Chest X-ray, PA view. Patient: 74 years old, sex F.
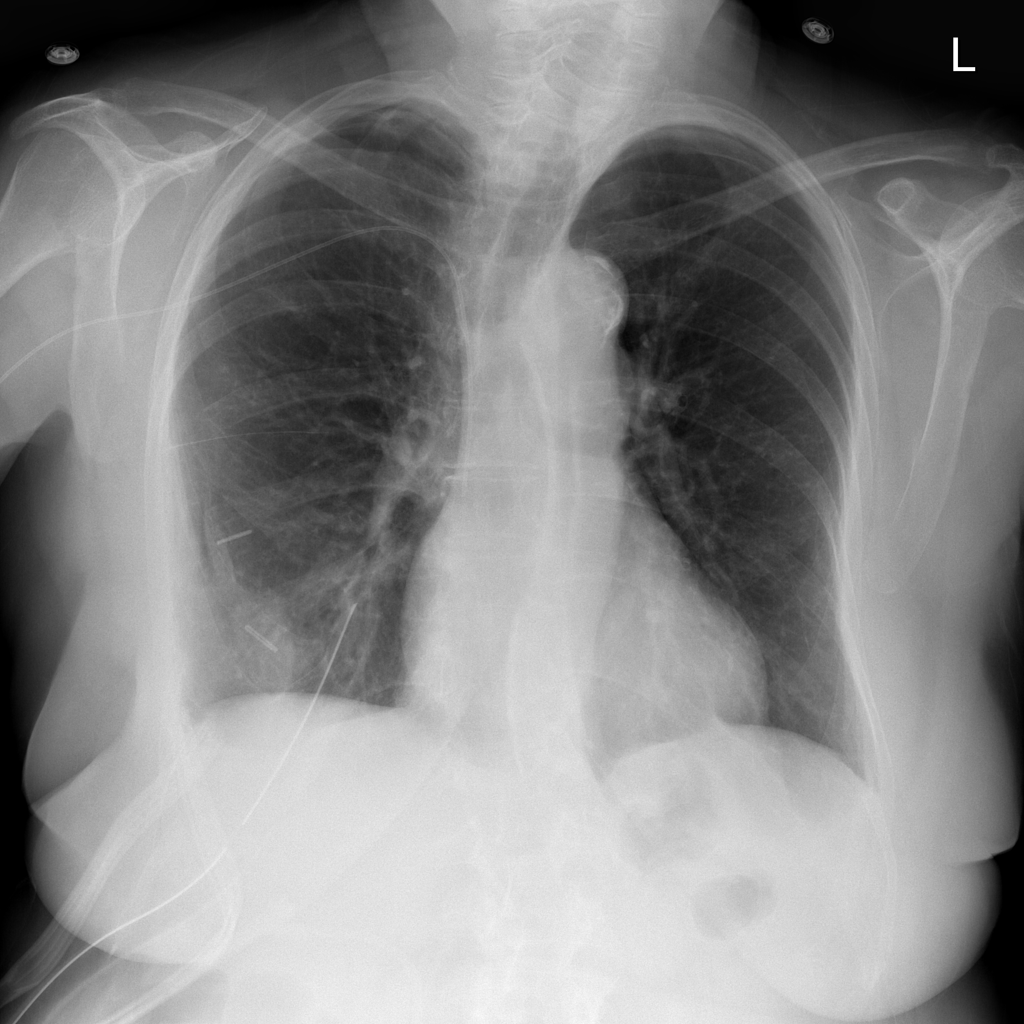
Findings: No Finding